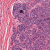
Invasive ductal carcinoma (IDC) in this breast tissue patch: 0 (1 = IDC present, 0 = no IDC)